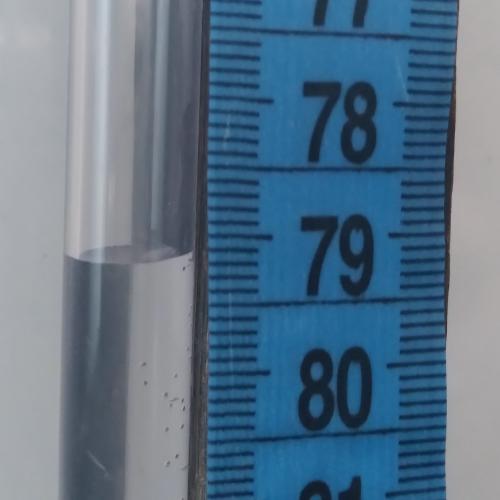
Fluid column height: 79.1 cm